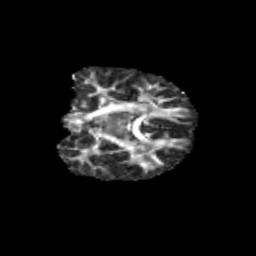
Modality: FA
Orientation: coronal
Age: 12
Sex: female
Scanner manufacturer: siemens
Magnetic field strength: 3 T
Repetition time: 3.8 s
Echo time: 0.07 s